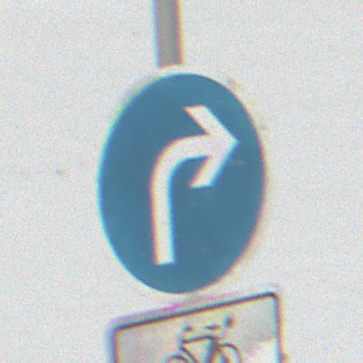
Verkehrszeichen: VorgeschriebeneFahrtrichtungRechts
Zusatzzeichen unten: EinspurigeFahrzeugeFrei6
Umgebung: Outdoor, Nature
Tageszeit: MorningAfternoon
Wetter: Overcast
Licht: Natural
Jahreszeit: Winter
Kontrast: LowContrast